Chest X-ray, AP view. Patient: 29 years old, sex F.
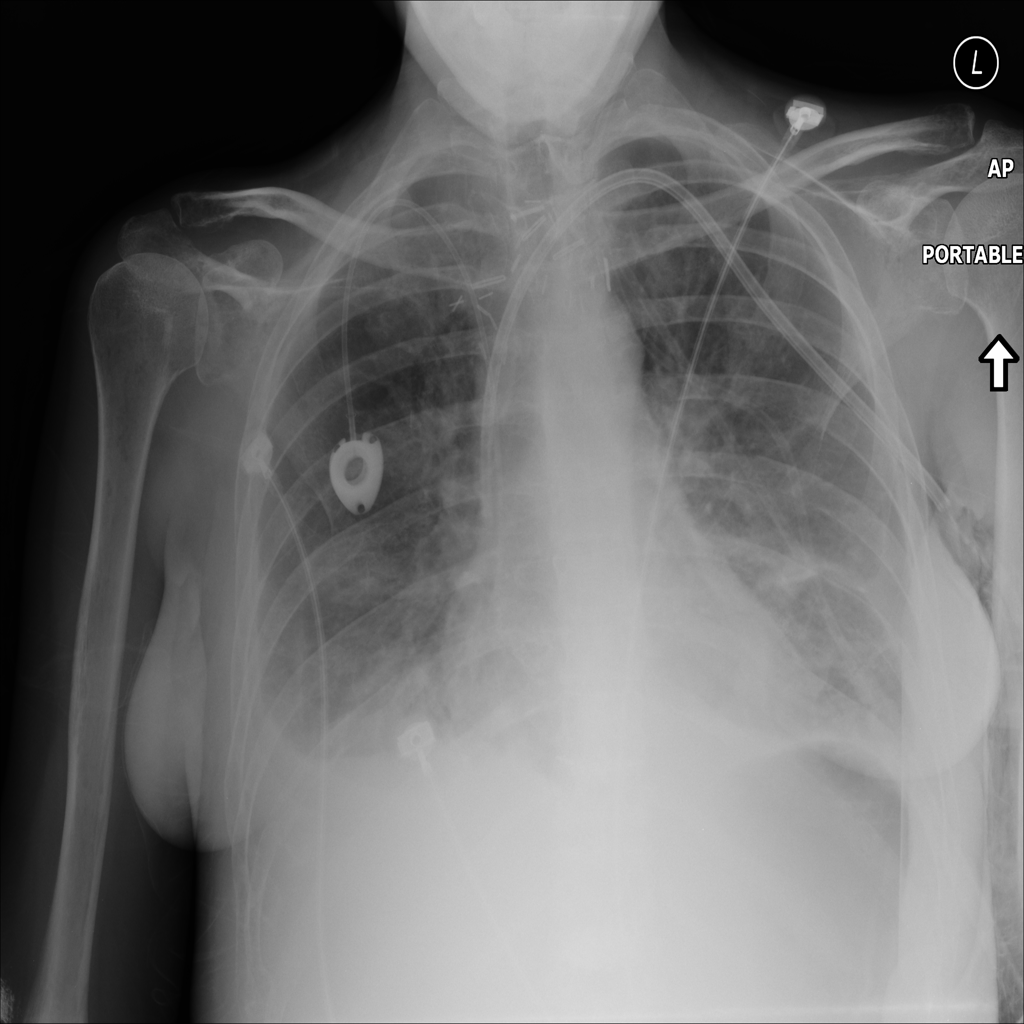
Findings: Effusion, Infiltration